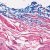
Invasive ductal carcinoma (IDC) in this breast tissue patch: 0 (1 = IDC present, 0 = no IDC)